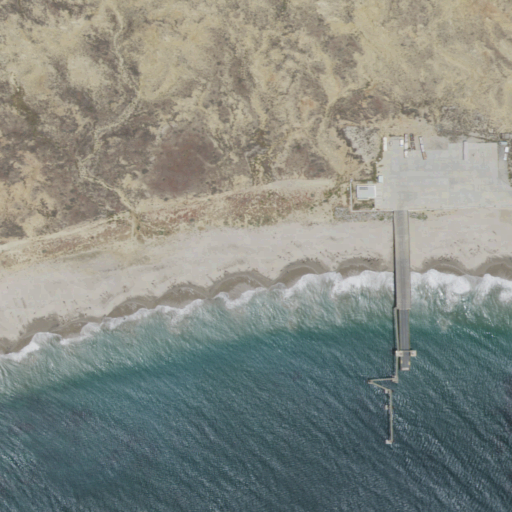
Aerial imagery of beach in California named Jehemy Beach containing barren land, open water, grassland, low intensity development, and medium intensity development